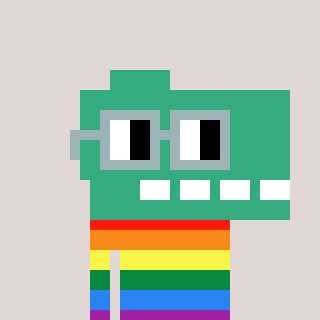
a pixel art character with square dark gray glasses, a dino-shaped head and a redpinkish-colored body on a warm background